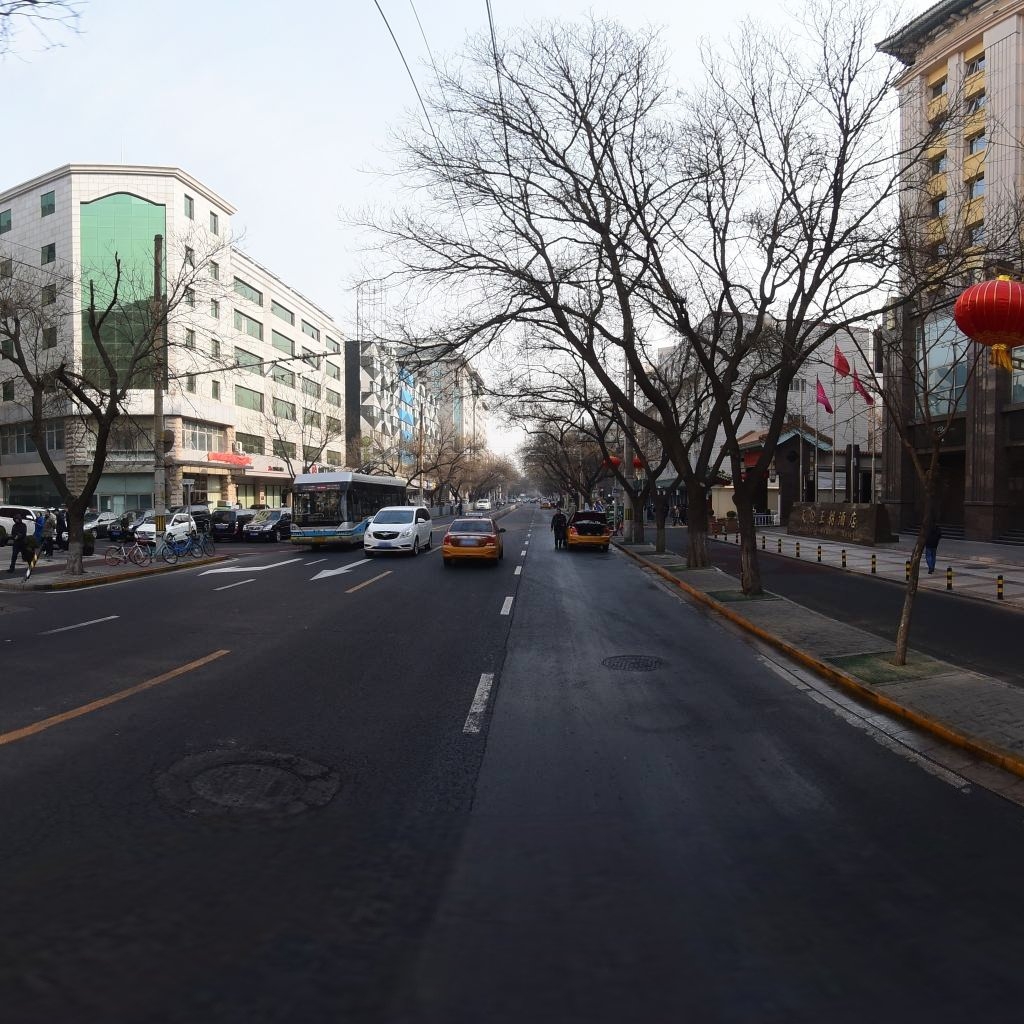
Region: Dongcheng
Road damage annotations: longitudinal crack, manhole cover, manhole cover